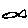
Label: fish